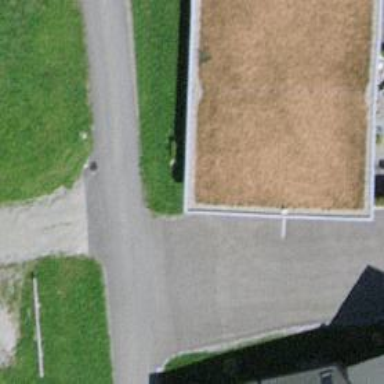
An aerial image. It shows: Group of garages.